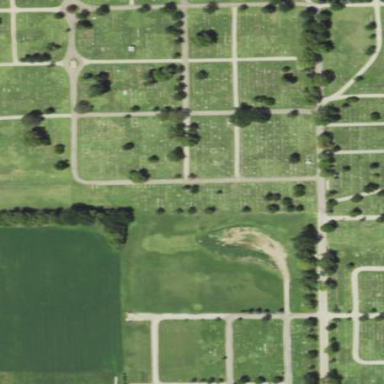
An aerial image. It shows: Cemetery.